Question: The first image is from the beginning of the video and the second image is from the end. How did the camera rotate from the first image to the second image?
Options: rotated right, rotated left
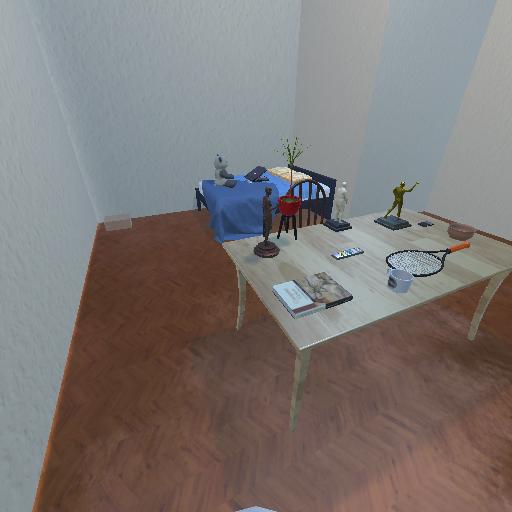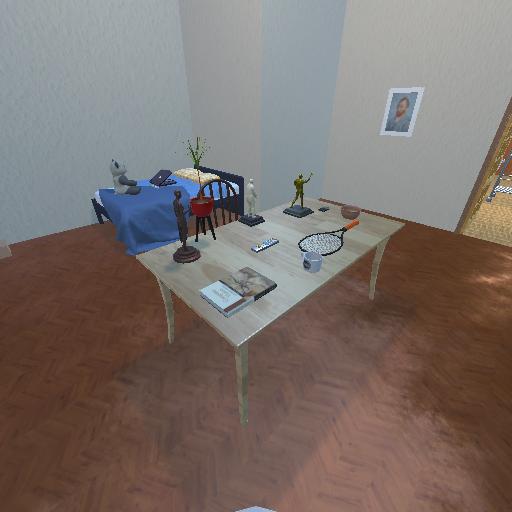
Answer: rotated right